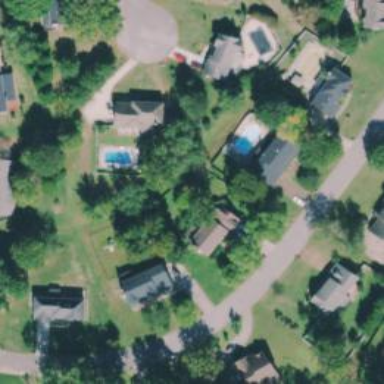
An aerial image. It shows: Neighborhood.